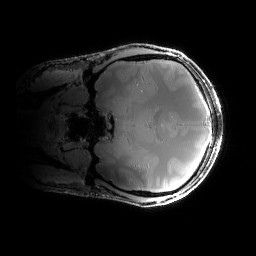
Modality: PDw
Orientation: coronal
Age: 31
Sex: male
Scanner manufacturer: siemens
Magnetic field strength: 6.98 T
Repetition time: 1.3 s
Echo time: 0.00231 s